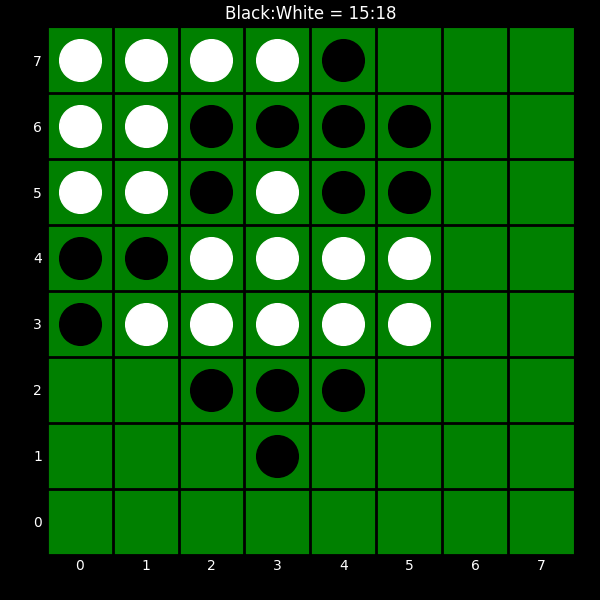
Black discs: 15
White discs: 18